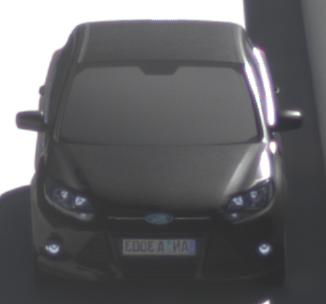
Make: Ford
Model: Focus 1.6 Ti-VCT
Detailed model: Focus (III)
Model produced from: 2011/09
Model produced until: 2014/09
Doors: 5
Color: black
Road condition: dry road
Daytime: morning or afternoon
Contrast: high contrast